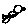
Label: bird